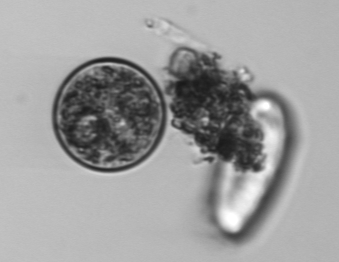
Label: Thalassiosira_TAG_external_detritus